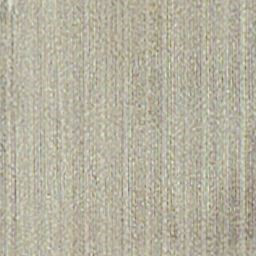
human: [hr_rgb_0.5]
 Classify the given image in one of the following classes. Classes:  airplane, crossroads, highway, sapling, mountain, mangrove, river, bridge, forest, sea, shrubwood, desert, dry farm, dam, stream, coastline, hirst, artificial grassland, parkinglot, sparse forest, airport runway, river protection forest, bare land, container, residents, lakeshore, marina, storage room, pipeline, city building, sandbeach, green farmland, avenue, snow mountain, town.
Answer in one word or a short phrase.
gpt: dry farm